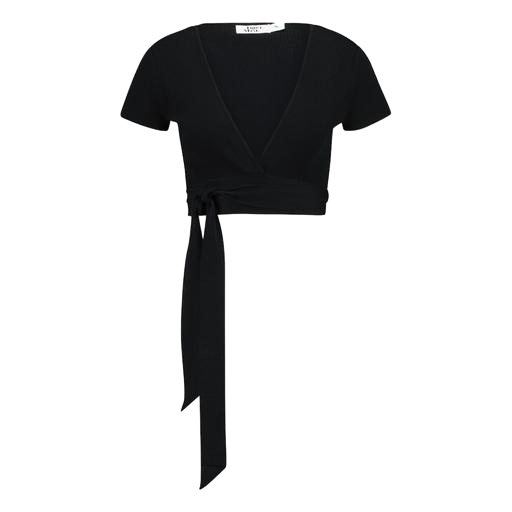
black yazzmin tie front t shirt, black wrap top, black short sleeve wrap tee, white background